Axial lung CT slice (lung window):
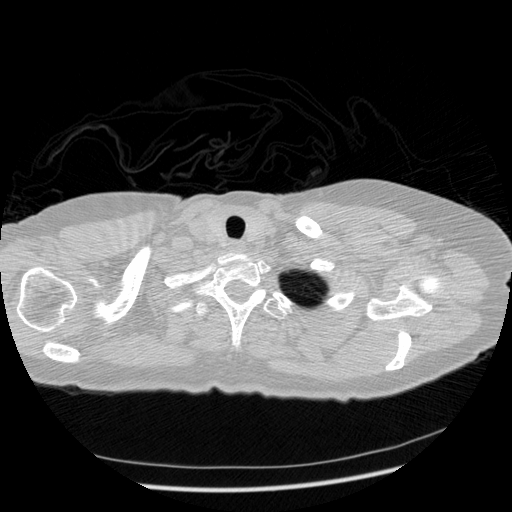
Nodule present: no